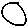
Label: circle